Question: here's a geometric problem that I've been unsuccessful to solve:
- - - -
We know the coordinates of each point.
(see the figure below)

Determine for any point
if is inside or outside
Any ideas out there?
Thanks
Adrien
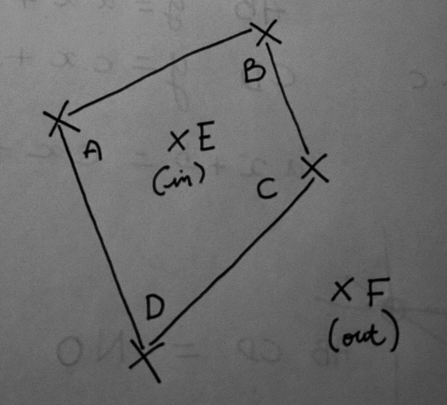
Answer: For your specific problem (quadrilateral - convex), you can do the following:
1) calculate the equations for the 4 sides
2) calculate the intersection of a vertical line which has G on it with each line
3) if you find an even number of intersections, then it is outside
4) if you find an odd number of intersections, then it is inside
5) be careful at the endpoint intersections
6) be careful if G is on one of the sides